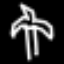
Label: palm tree